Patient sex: F
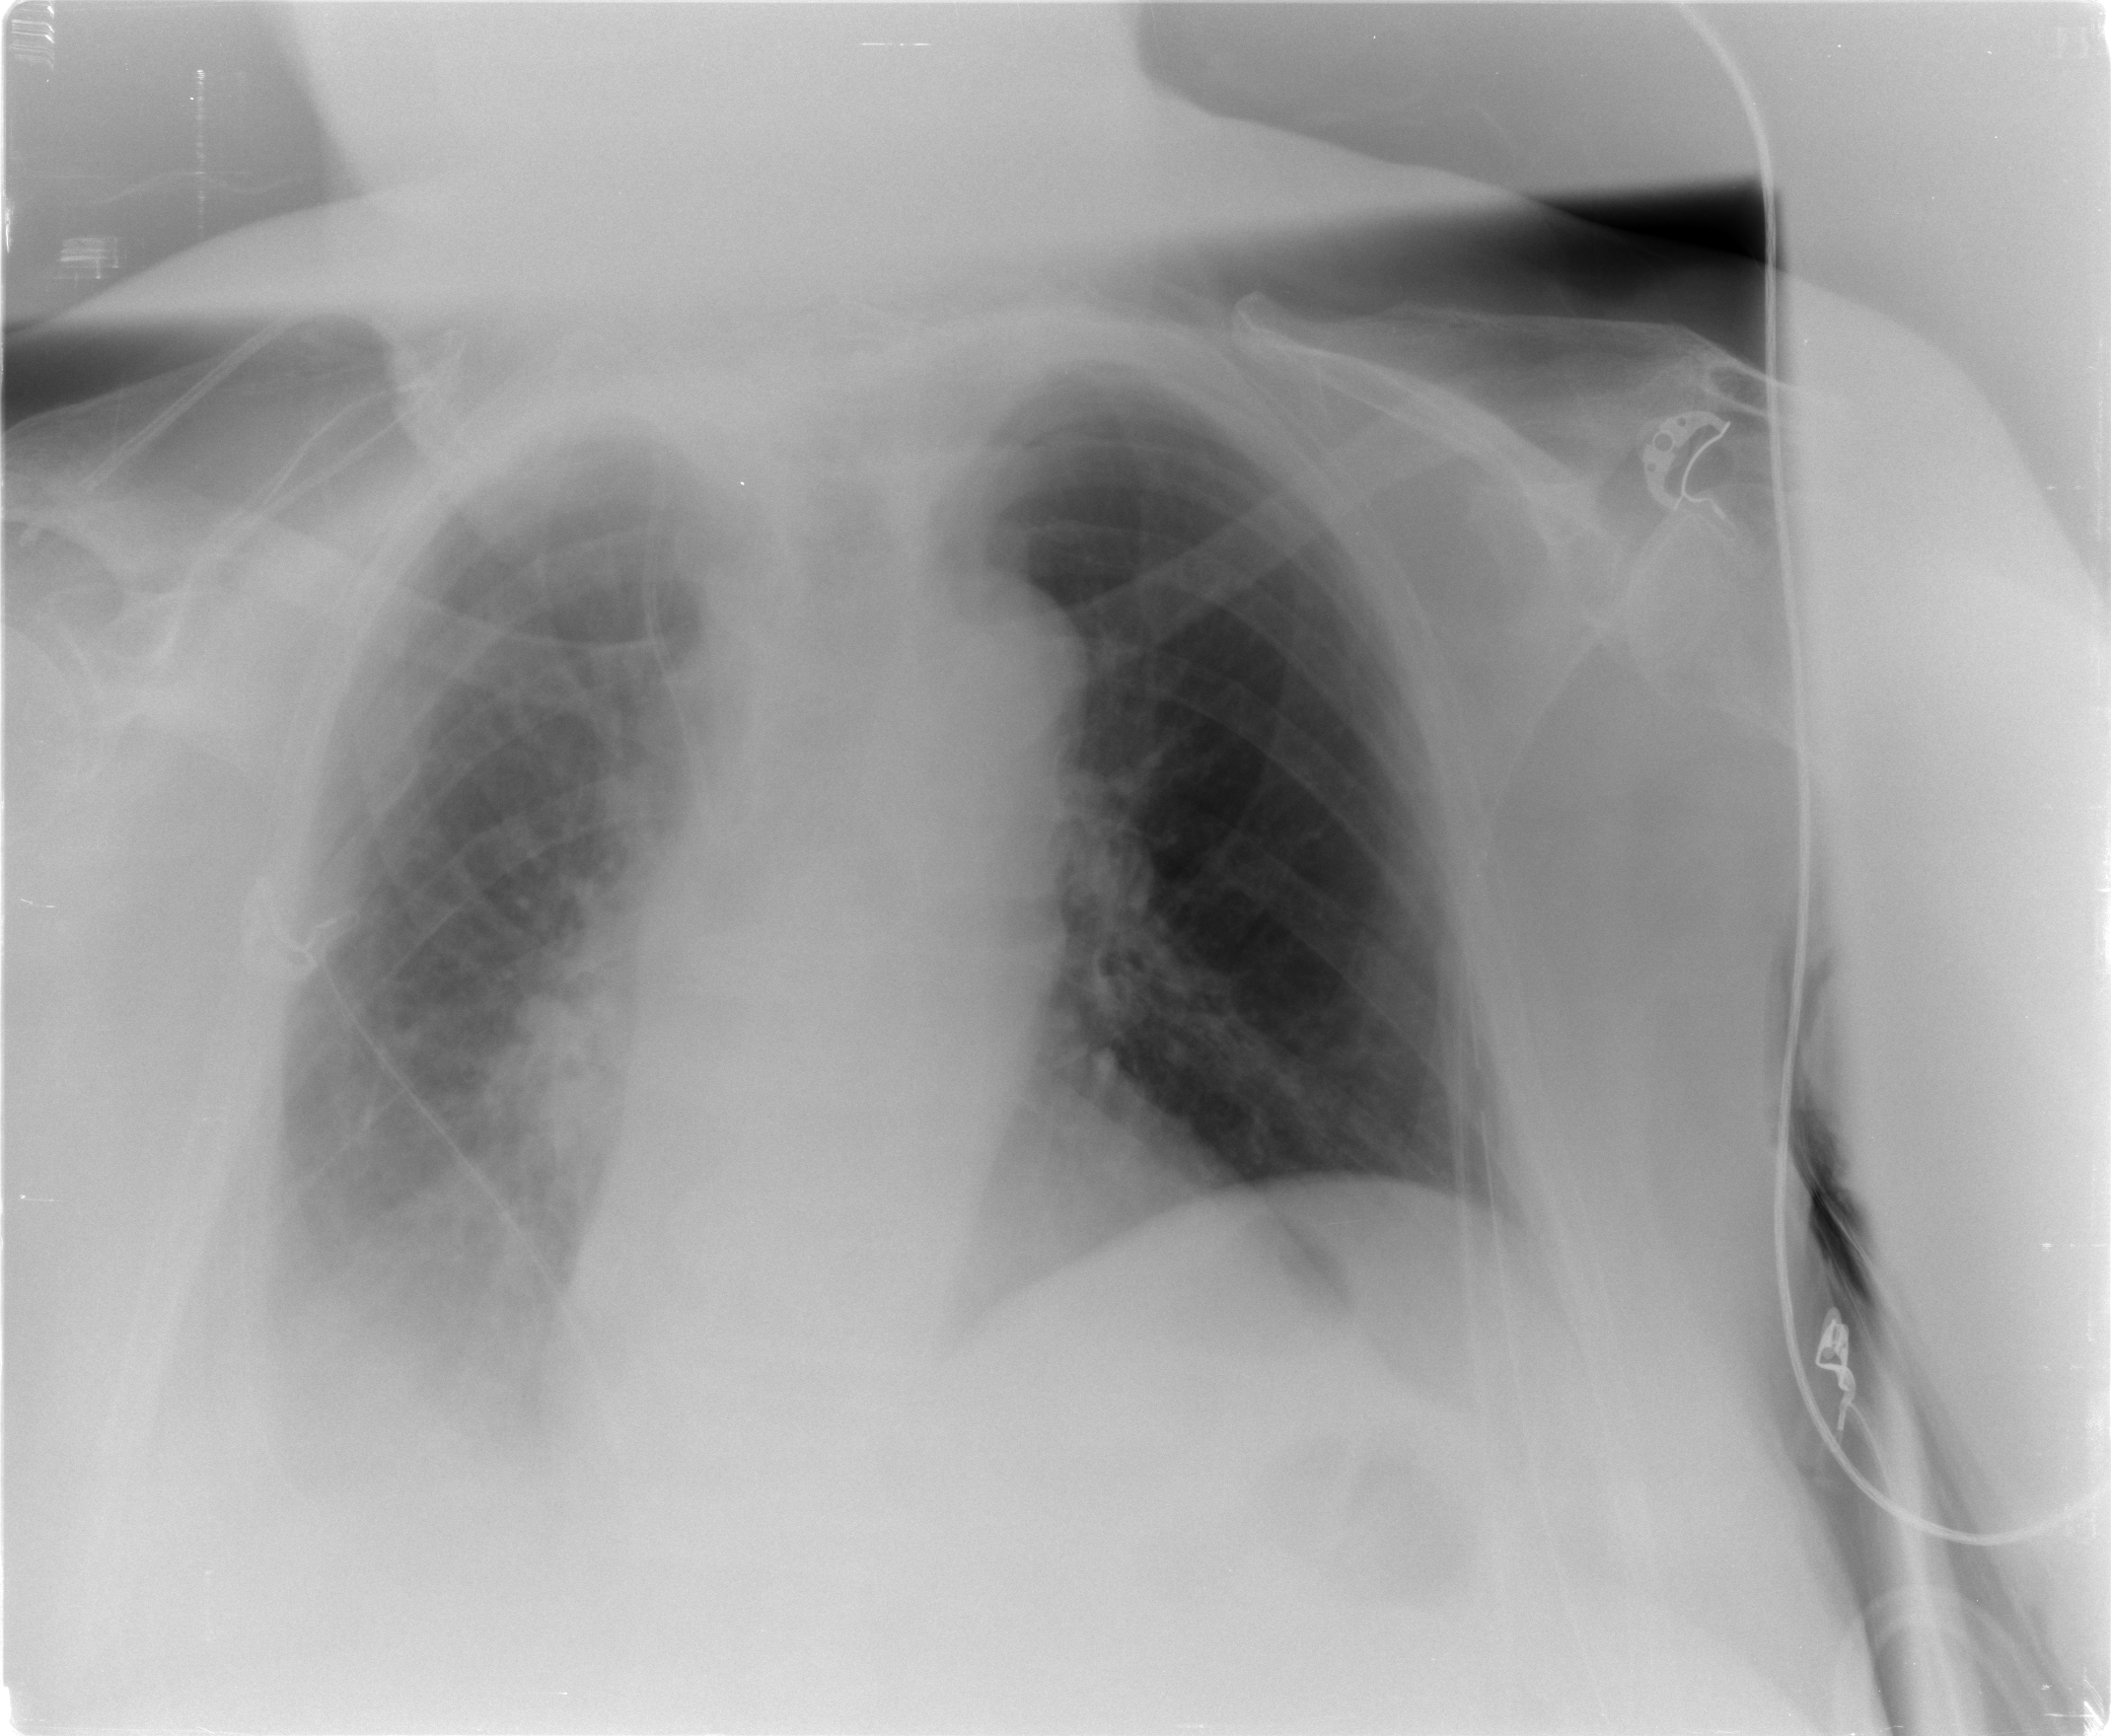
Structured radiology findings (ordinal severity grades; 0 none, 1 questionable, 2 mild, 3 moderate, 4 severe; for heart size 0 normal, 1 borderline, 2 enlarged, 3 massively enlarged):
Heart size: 2
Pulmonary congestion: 0
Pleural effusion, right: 3
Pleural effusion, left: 0
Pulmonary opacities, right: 2
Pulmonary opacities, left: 0
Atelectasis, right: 2
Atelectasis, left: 0